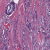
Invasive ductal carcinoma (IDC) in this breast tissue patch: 1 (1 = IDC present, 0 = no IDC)